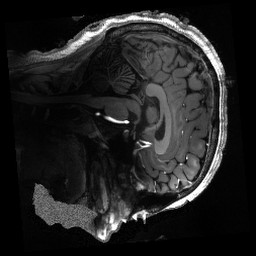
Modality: T1w
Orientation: sagittal
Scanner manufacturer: siemens
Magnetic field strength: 7 T
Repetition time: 3.82 s
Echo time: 0.00172 s